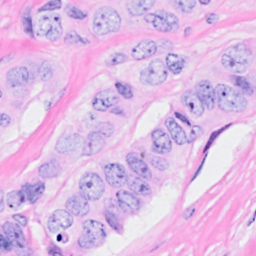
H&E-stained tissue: Breast